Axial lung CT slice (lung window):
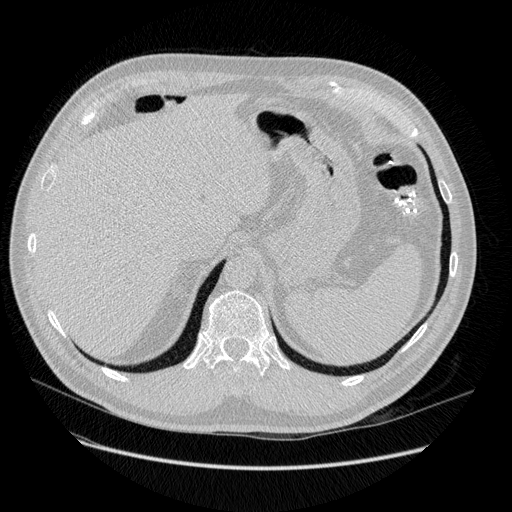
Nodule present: no